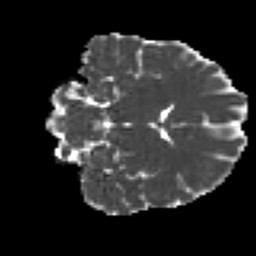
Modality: MD
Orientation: coronal
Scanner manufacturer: siemens
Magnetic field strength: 3 T
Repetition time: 9.6 s
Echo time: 0.077 s